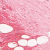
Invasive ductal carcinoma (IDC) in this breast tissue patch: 0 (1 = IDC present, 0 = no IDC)